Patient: sex F, age 22
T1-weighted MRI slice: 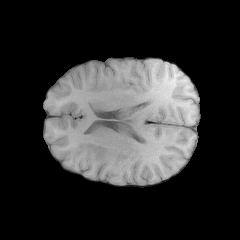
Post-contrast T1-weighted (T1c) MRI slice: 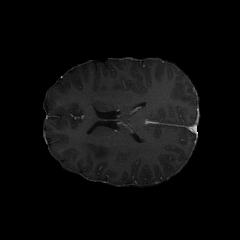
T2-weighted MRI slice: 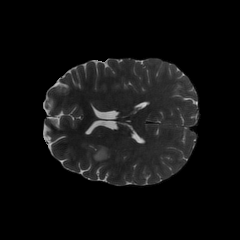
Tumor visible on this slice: yes
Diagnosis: Astrocytoma, IDH-mutant
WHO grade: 2